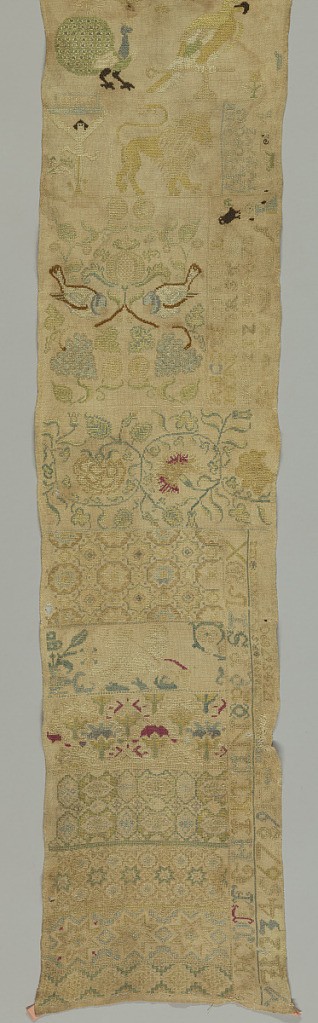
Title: Sampler
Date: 18th century
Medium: silk embroidery, linen foundation Technique:
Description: Sampler divided into horizontal bands showing birds, Crucifixion, animals, floral and geometric borders.  In compartments on one side, alphabets, numerals and crowns.